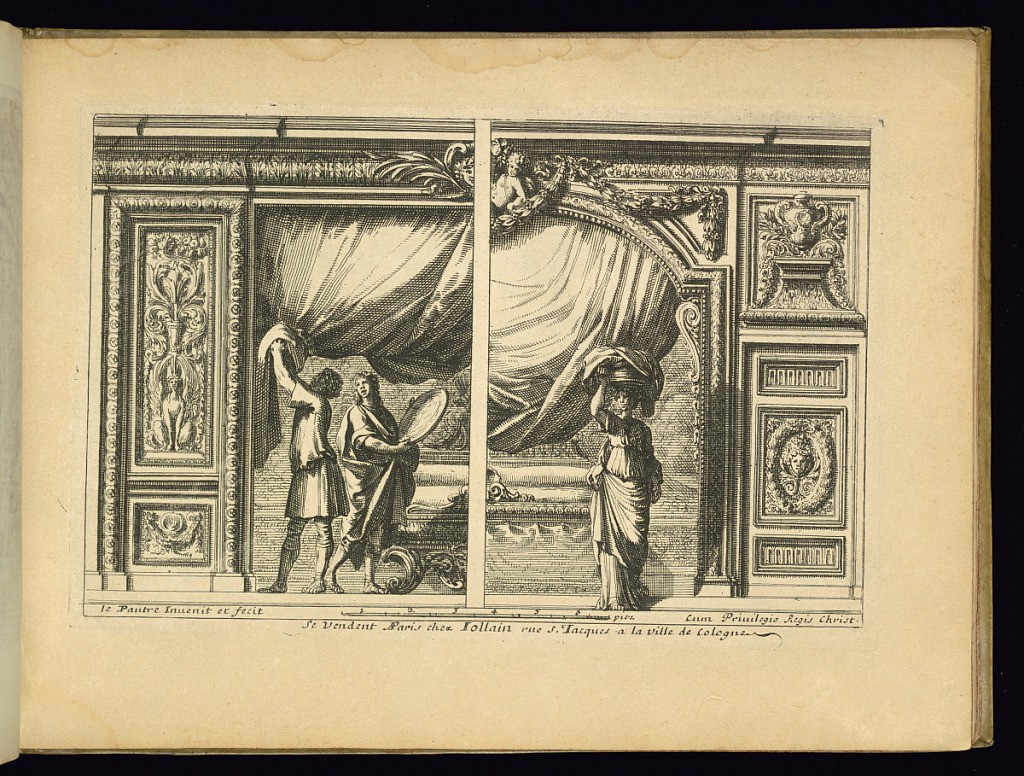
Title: Two Alcove Designs
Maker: Jean Le Pautre, French, 1618–1682
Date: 1665
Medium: Etching on laid paper
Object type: Print
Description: Two half scenes with figures and beds in alcoves. The alcoves and surrounding walls feature hanging curtains, leaf pattern moldings, ornate paneling, rosettes, festoons of flowers and leaves, mascarons (masks), vase, fluting, putto, scrolling acanthus leaves, and palm leaves. The right alcove includes a standing female figure holding a basket above her head. The left alcove features two men, one tying the curtain back. The plate is signed.